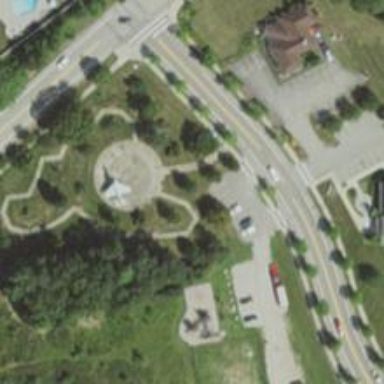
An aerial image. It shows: Memorial site with historic significance.